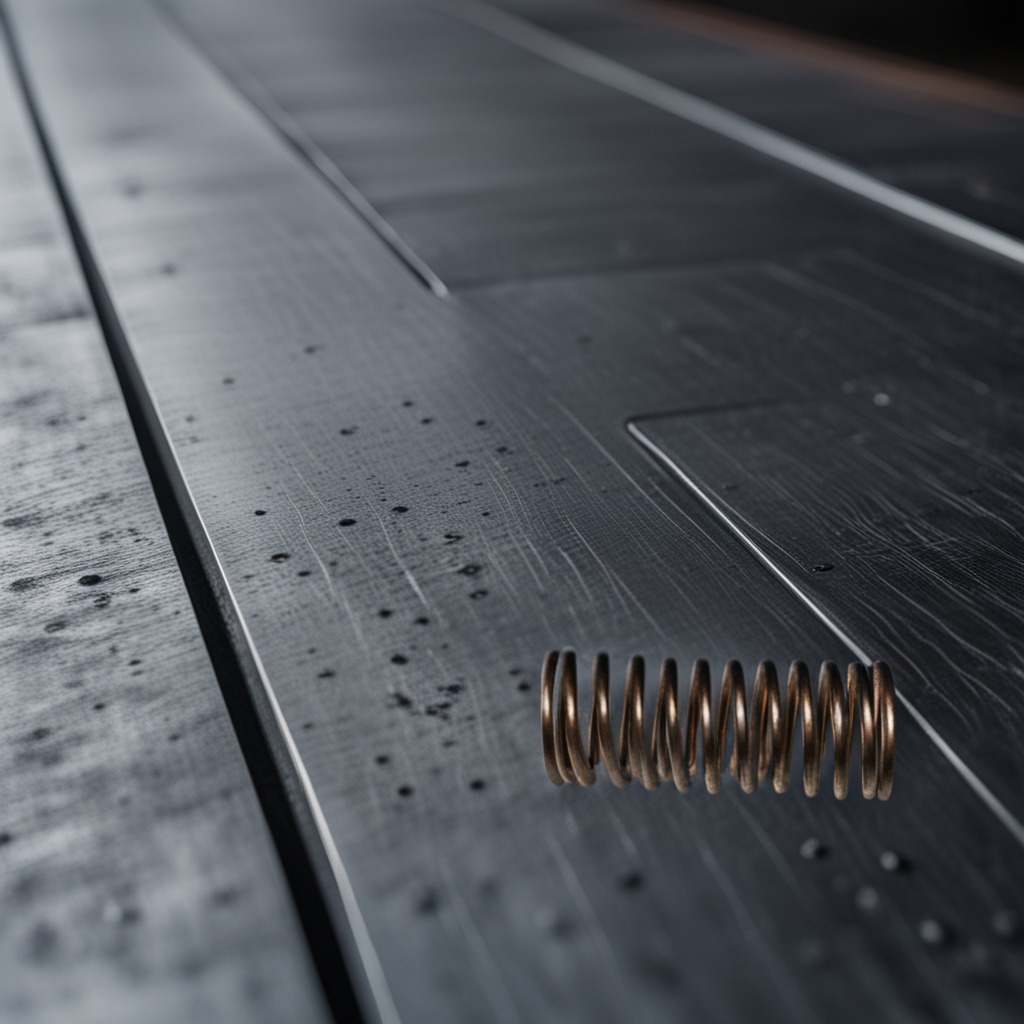
A coiled metal spring lies on the cold steel table in a mining workshop.